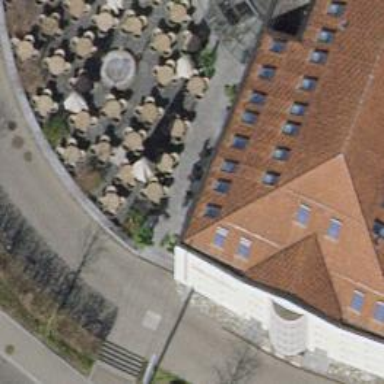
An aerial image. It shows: Bar.